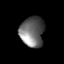
Tissue: prostate
Cell type: T cells
Senescence score: 0.2034
Nuclear area (px): 715
Mean DAPI intensity: 107.757